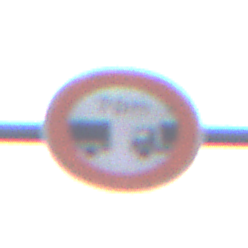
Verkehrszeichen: VerbotUnterschreitenMindestabstand
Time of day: MorningAfternoon
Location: Outdoor (Suburban)
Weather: Overcast
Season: NotSpecified
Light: Natural